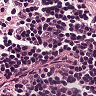
Metastatic tissue present: no